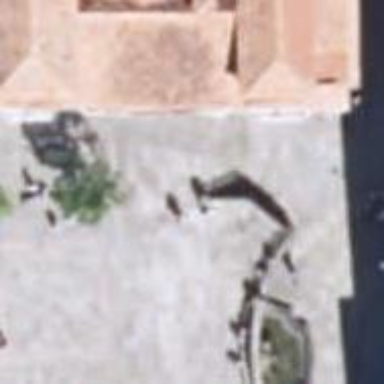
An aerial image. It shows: Set of steps made of paving stones.